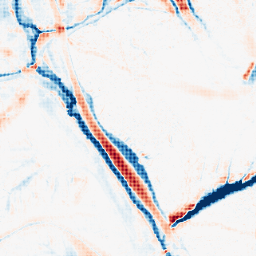
Category: morphological
Decomposition family: morphological_ellipse
Decomposition parameters: operation: average
width: 20
height: 30
Upsampling method: sinc_hamming
Upsampling parameters: scale: 4
kernel_size: 4
Upsampling scale: 4